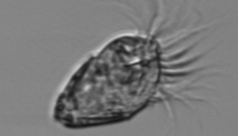
Label: Strombidium_morphotype1